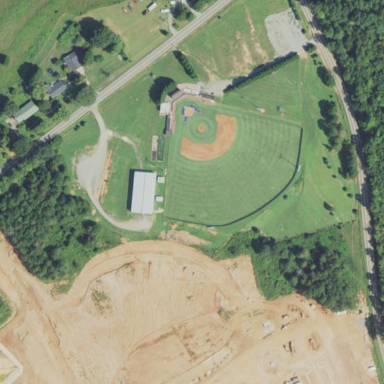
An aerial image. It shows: Baseball pitch for leisure land.